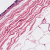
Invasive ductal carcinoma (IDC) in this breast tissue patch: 0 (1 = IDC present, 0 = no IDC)